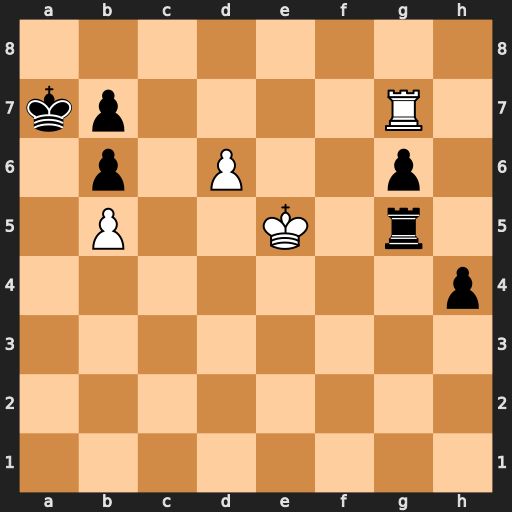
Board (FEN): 8/kp4R1/1p1P2p1/1P2K1r1/7p/8/8/8
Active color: w
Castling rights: -
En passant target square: -
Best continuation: Ke6 h3 d7 h2 d8=Q h1=Q Qxg5